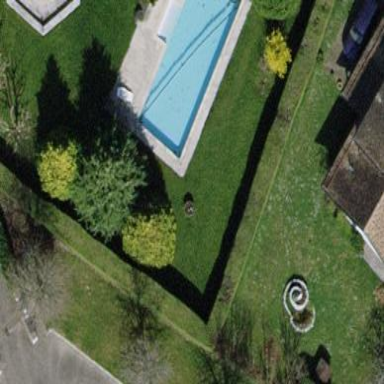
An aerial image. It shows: Swimming pool located in leisure land.